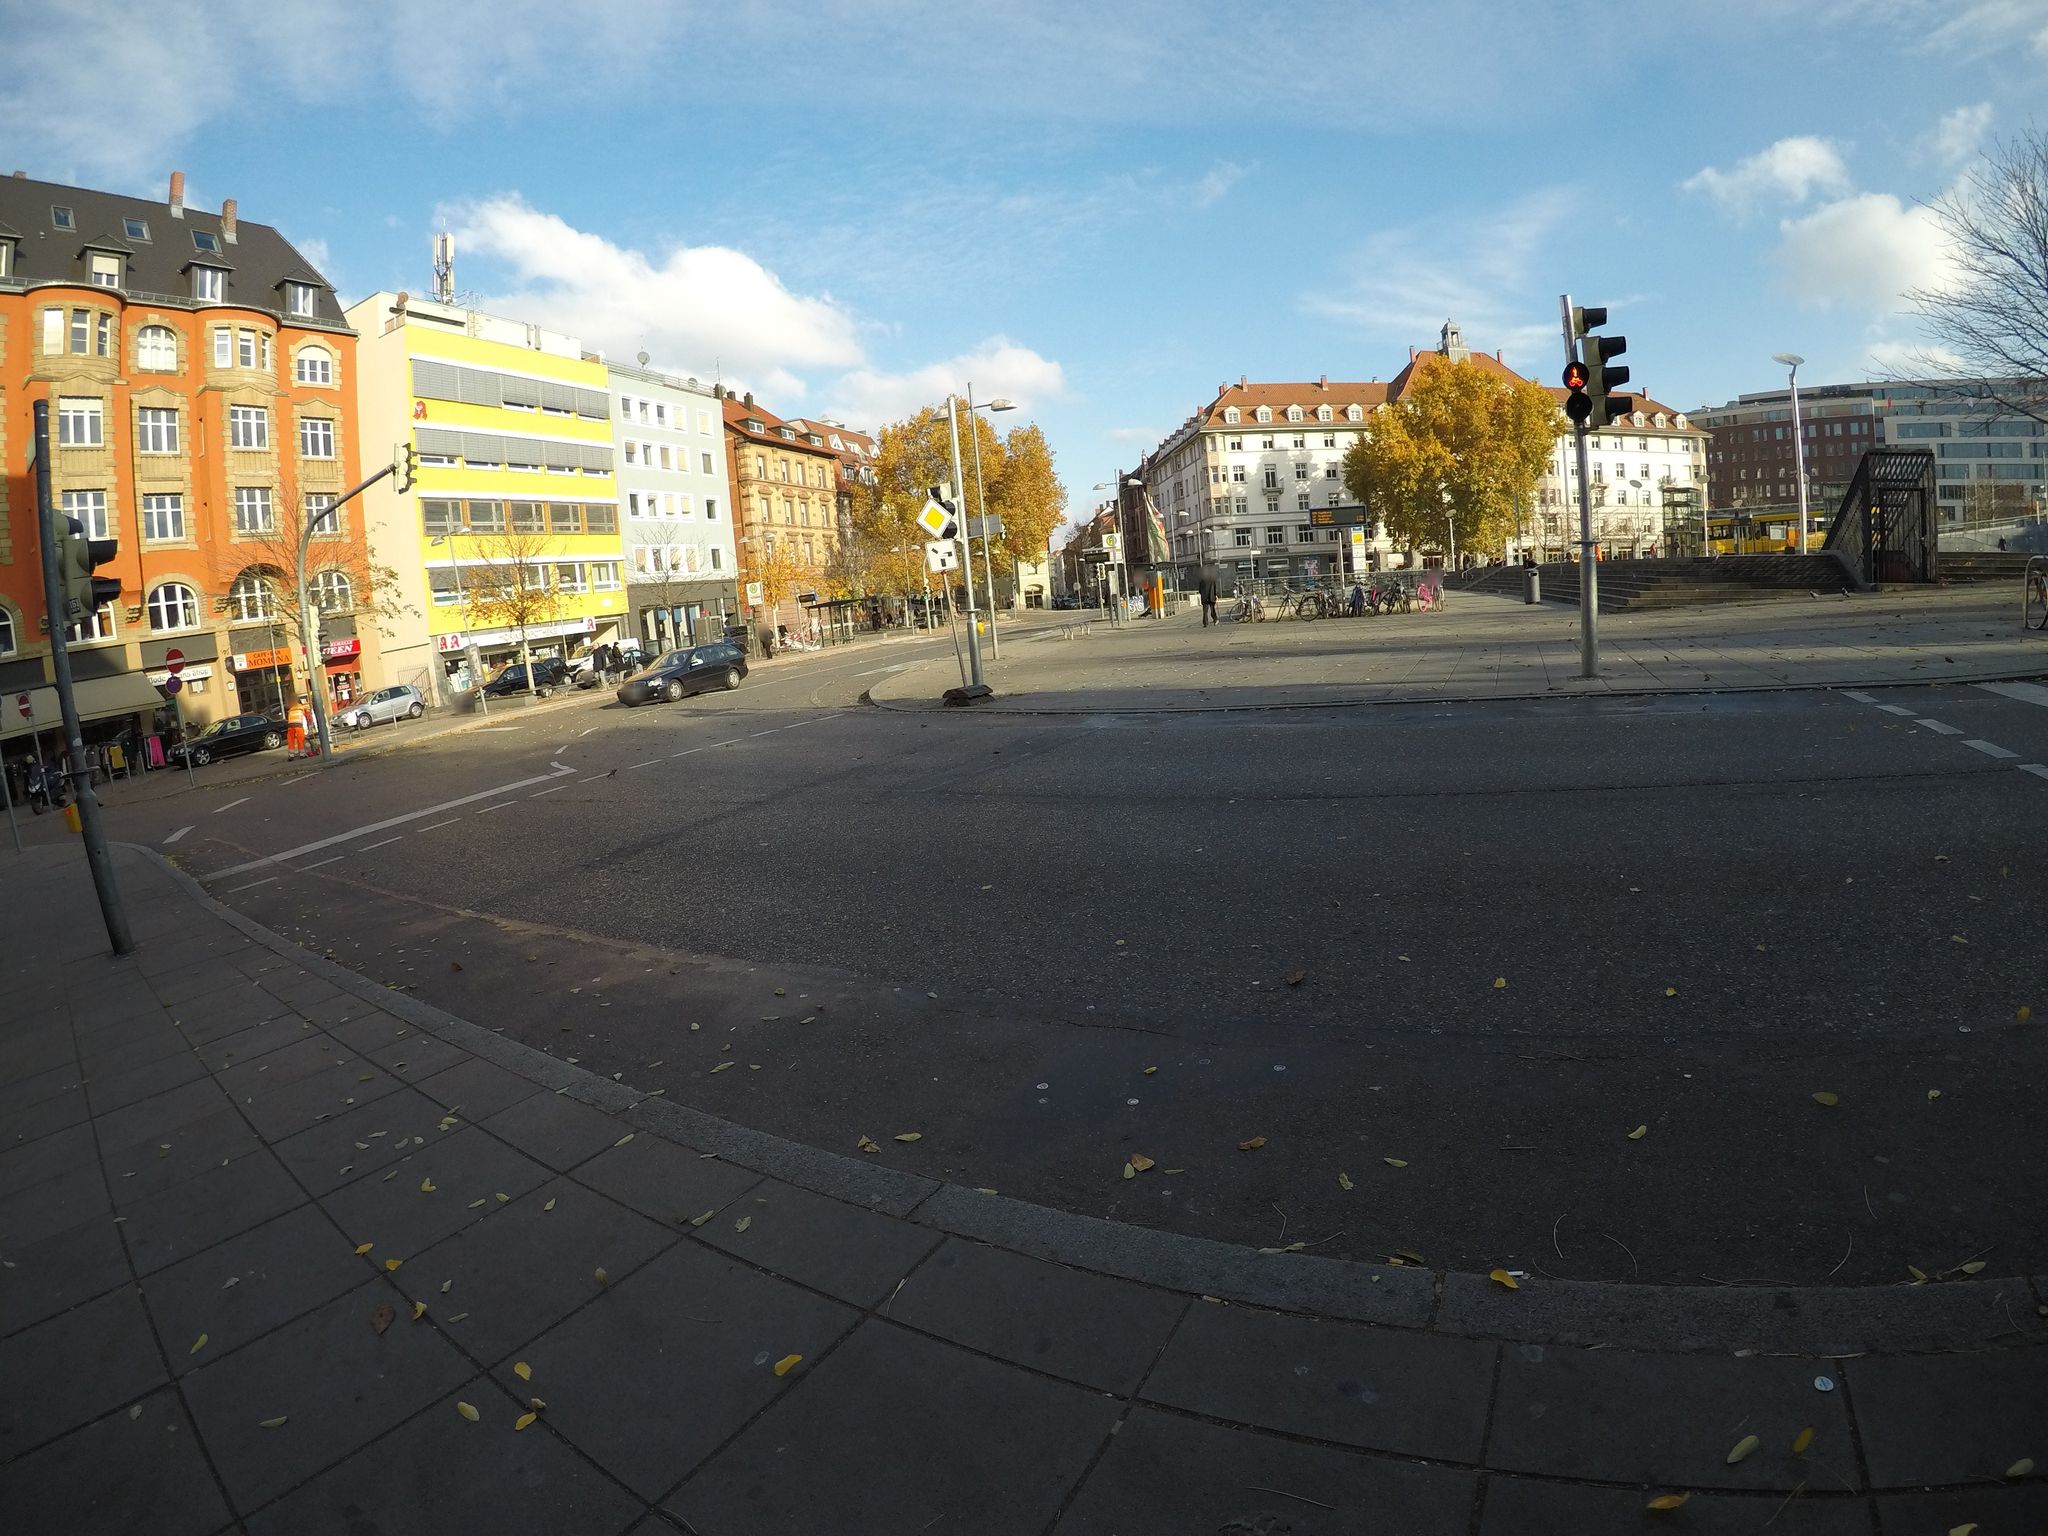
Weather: clear
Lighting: day
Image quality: good
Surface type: cycling surface
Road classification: living_street, pedestrian, footway
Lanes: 2
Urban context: urban centre
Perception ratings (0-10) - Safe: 4.19, Lively: 6.47, Beautiful: 7, Boring: 3.99, Depressing: 3, Wealthy: 9.1